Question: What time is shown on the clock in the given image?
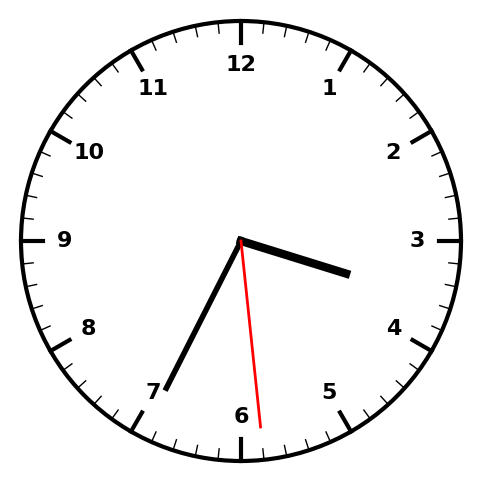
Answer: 03:34:29